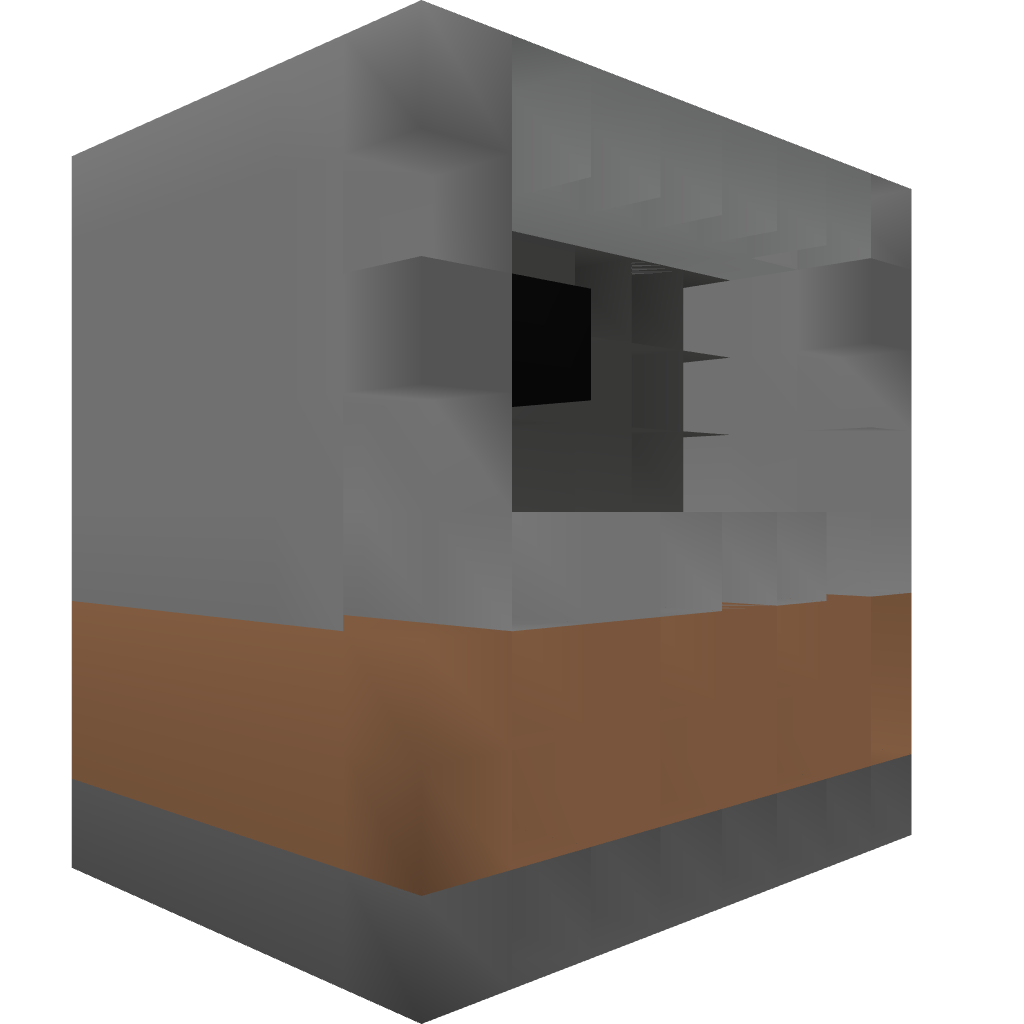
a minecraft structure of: Jail/Prison